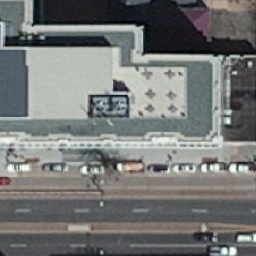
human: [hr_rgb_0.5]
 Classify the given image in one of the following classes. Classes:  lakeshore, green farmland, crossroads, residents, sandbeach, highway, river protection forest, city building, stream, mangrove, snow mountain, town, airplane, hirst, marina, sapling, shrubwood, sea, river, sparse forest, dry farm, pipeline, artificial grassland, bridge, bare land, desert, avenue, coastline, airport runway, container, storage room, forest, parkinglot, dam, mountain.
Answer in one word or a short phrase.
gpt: city building